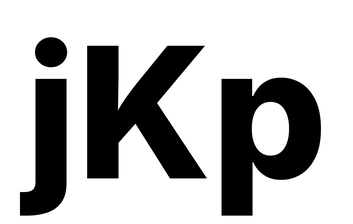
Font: Inter_ExtraBold